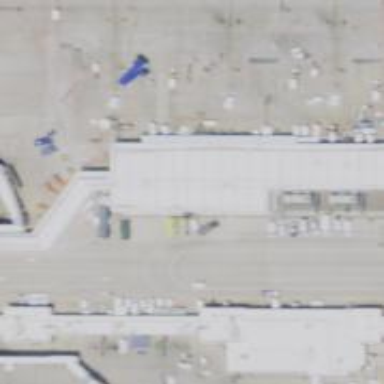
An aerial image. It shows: Airport gate.